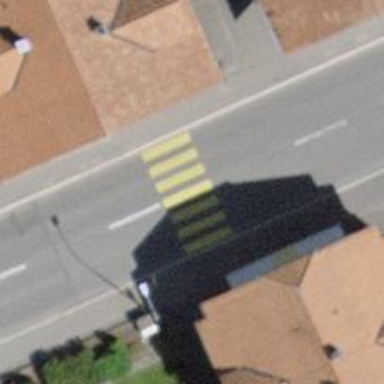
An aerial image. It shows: Uncontrolled zebra crossing with zebra markings.